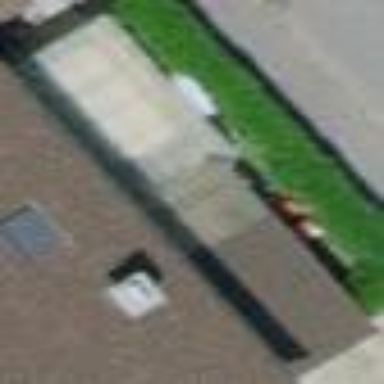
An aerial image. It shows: View of roof of building.